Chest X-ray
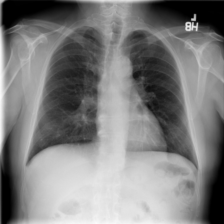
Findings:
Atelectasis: negative
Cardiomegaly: negative
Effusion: negative
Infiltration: negative
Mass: negative
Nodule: negative
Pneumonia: negative
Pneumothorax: negative
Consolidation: negative
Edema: negative
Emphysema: negative
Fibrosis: negative
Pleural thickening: negative
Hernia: negative